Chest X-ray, PA view. Patient: 41 years old, sex F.
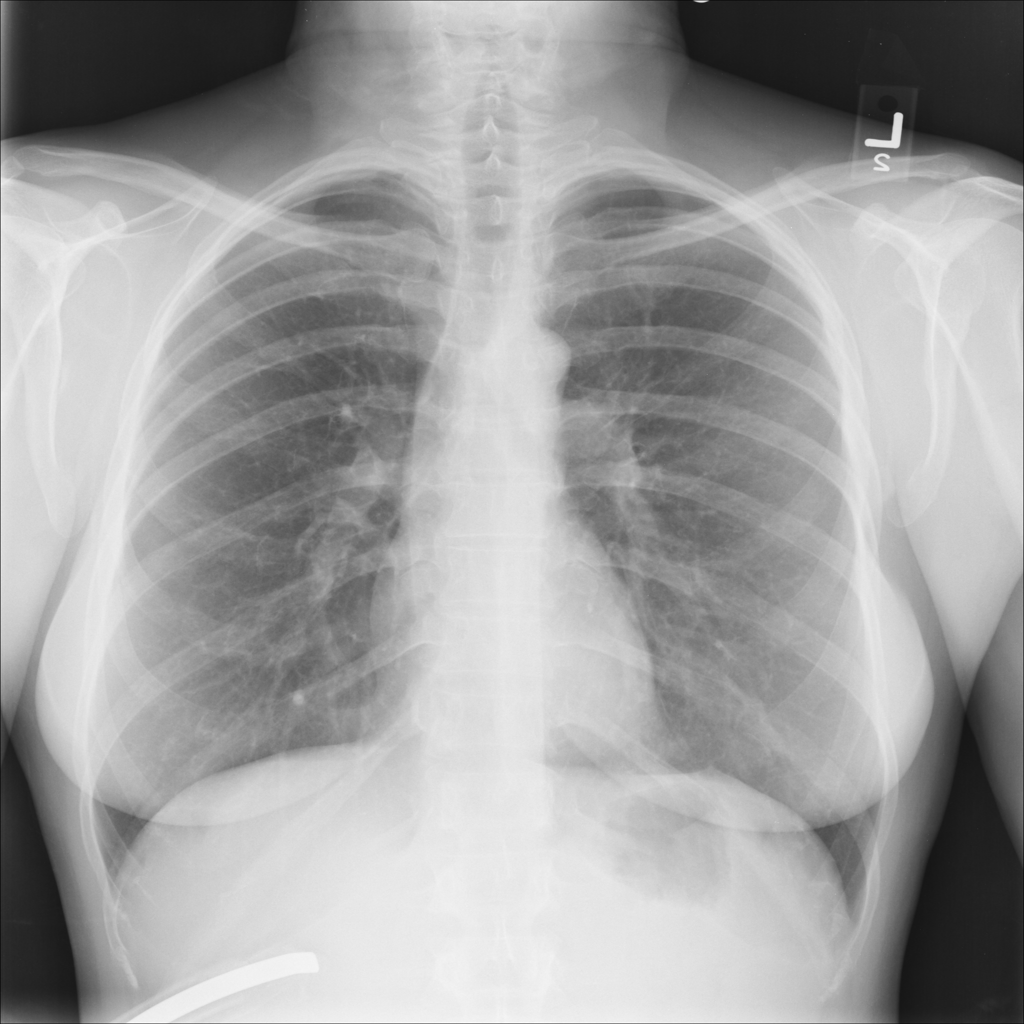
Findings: No Finding